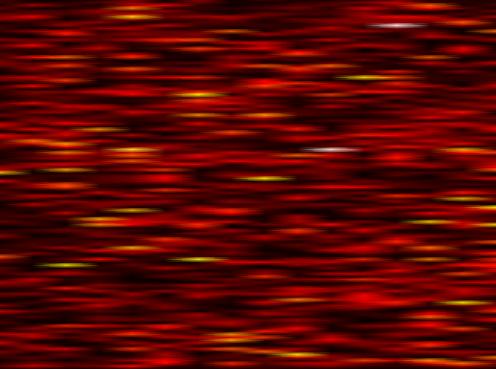
Label: OFDM